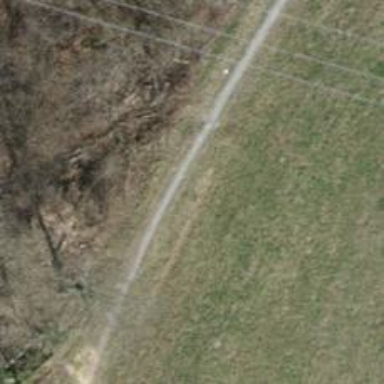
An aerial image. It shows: Compacted path.